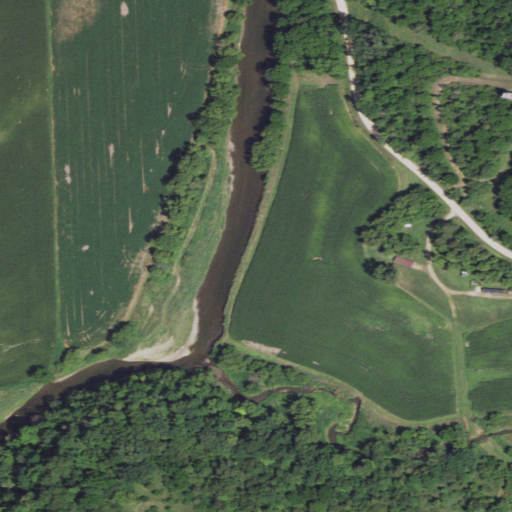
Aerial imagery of valley in Illinois named Welsh Hollow containing cultivated crops, deciduous forest, mixed forest, pasture, open development, woody wetlands, open water, and low intensity development